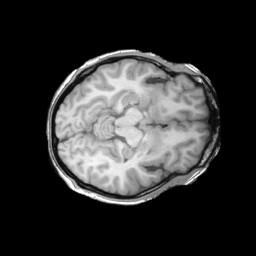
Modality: T1w
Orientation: axial
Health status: ill
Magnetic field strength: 3 T